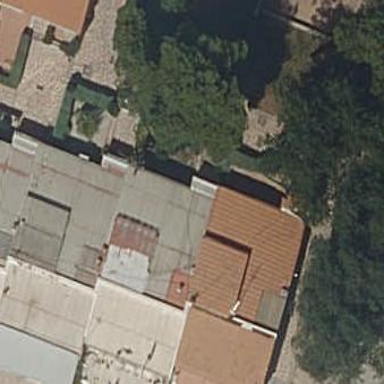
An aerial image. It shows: Terrace building.